Current action and preconditions to check: trajectory_clear

Your task: For each precondition in the list above, predict whether it will hold at this action.

Consider the current scene as observed from the mobile robot's camera, and analyze the predicted future states of all dynamic agents (e.g., people, animals, vehicles, or any moving entities) within the NEXT SECOND.

IMPORTANT: Only answer "very likely" if you are absolutely certain—based on strong, clear evidence—that a dynamic agent will violate the precondition in the predicted future state. Do NOT answer "very likely" for unlikely, ambiguous, or low-probability risks.

Ask yourself for each precondition: Is there a high probability, with clear and convincing evidence, that the predicted future states of any dynamic agent will interfere with the predicted future state of the currently executing action within the NEXT SECOND, causing that precondition to fail?

Assess the risk level based on these predictions. Use "likely" or "very likely" if motions create a clear risk of interference.

Use "neutral" or "improbable" if agents are nearby but their predicted paths are clearly diverging or non-conflicting.

Failure Risk Categories: "very improbable", "improbable", "neutral", "likely", "very likely"

Answer Format: Output ONLY the probability_of_failure value from these categories: "very improbable", "improbable", "neutral", "likely", "very likely"

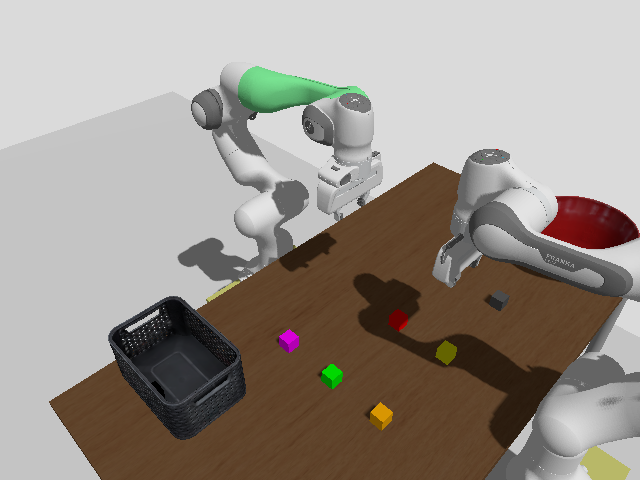

Answer: very improbable